Question: I need to do something like the below in JavaFX:

Can you tell me how can I get only one column to change size (the middle one) in a GridPane layout? These black bordered rectangles are VBoxs. Basically, the width of VBoxs must stay the same and the width of this red marked area should resize. Any ideas or tips?
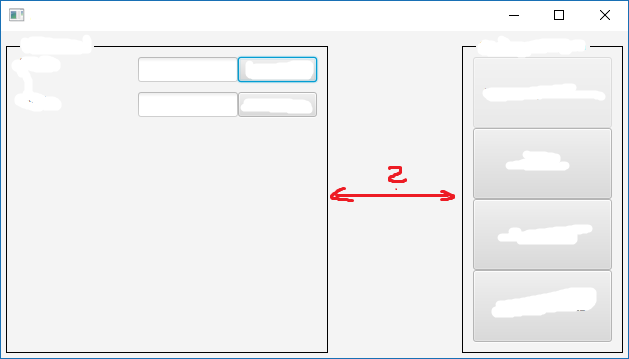
Answer: Use column constraints to set the grow priorities to 'NEVER'/'ALWAYS'. Assuming the 'GridPane' contains 3 columns and no constraints have been added yet:
'''
ColumnConstraints c1 = new ColumnConstraints();
c1.setHgrow(Priority.NEVER);
ColumnConstraints c2 = new ColumnConstraints();
c2.setHgrow(Priority.ALWAYS);
gridPane.getColumnConstraints().addAll(c1, c2, c1);
'''